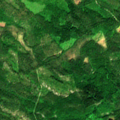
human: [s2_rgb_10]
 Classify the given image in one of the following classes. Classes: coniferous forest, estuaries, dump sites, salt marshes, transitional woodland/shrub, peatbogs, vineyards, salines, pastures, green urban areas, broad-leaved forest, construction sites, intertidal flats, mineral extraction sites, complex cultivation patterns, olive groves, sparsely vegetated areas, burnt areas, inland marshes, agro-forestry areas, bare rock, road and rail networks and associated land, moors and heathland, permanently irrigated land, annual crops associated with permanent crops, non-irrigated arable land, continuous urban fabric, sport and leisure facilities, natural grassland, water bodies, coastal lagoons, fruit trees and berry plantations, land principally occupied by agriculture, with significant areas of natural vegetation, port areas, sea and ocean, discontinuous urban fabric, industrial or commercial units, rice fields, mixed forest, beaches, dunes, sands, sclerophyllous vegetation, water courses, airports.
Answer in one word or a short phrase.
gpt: coniferous forest, mixed forest